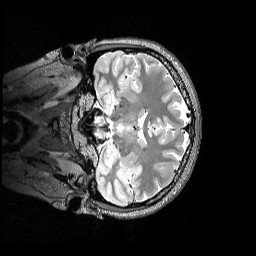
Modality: T2w
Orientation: coronal
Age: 20
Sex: female
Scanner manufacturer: siemens
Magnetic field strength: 3 T
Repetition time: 3.2 s
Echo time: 0.565 s